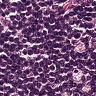
Metastatic tissue present: no